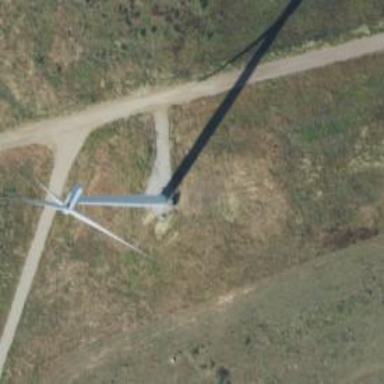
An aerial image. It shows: Wind generator with horizontal axis. The generator is wind turbine.